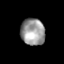
Tissue: skin
Cell type: Epithelial cells
Senescence score: 0.2837
Nuclear area (px): 631
Mean DAPI intensity: 154.06